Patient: sex F, age 67
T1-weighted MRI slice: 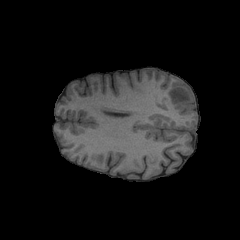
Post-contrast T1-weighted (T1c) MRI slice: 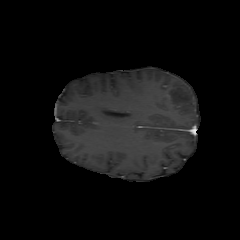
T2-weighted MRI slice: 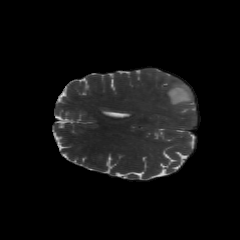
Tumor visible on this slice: yes
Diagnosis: Glioblastoma, IDH-wildtype
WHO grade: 4